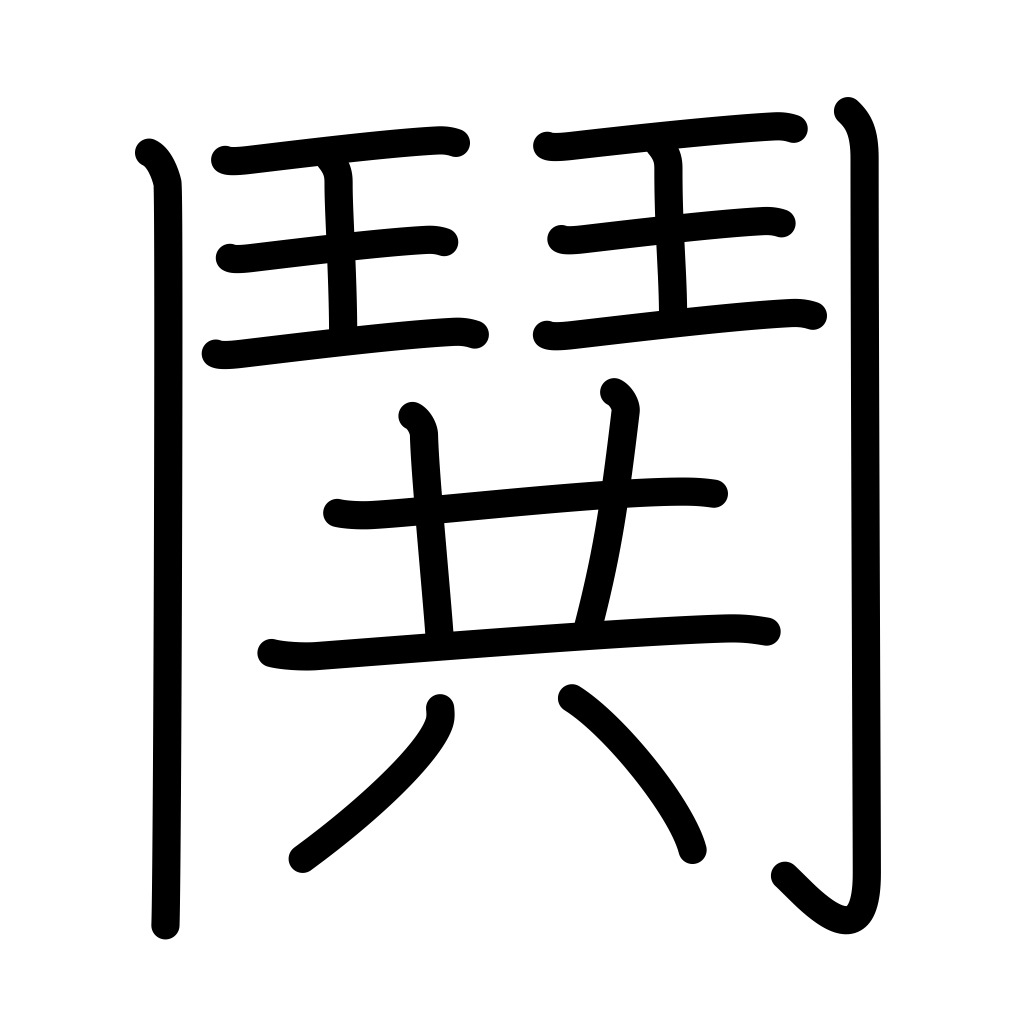
Meaning: fight, war cry